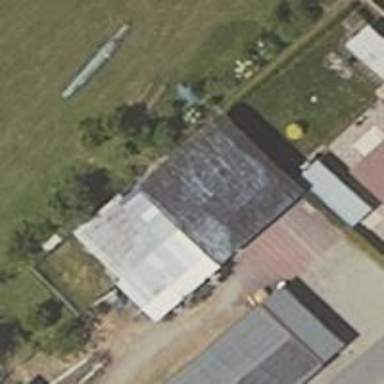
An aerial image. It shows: Shed.